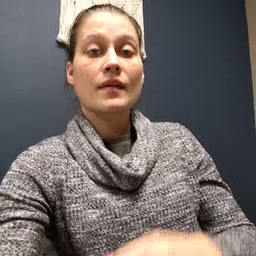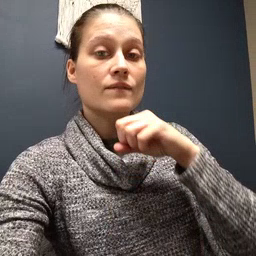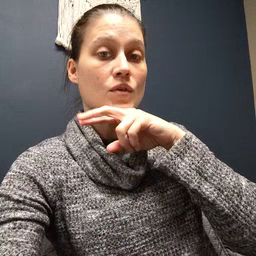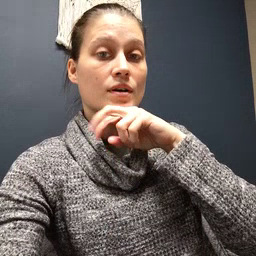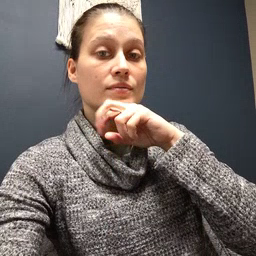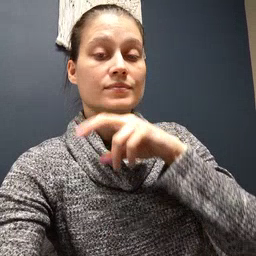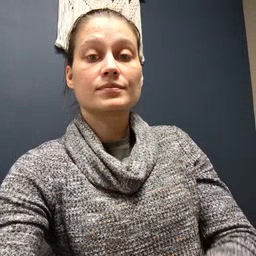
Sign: frog